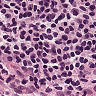
Metastatic tissue present: no